Question: I like to use the <URL>. I've downloaded it over npm.
'''
npm install closure
'''
Never really used node and i don't know how to execute the commandline. Please do not blame me. Knowledge don't came from nowhere and this question is programming related.

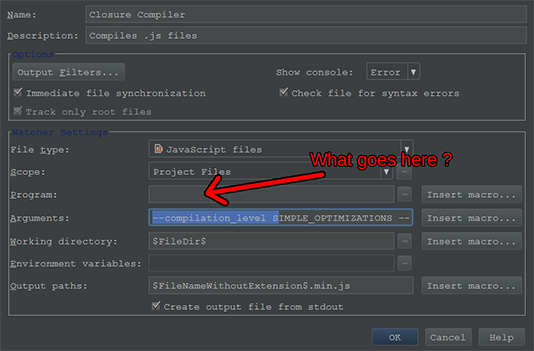
Answer: You have to put the path to the Closure compiler .jar there, the default arguments which phpstorm gives you are fine.
I did not install closure compiler via node.js, but I did it with coffeescript and it should be somewhere in the npm folder.